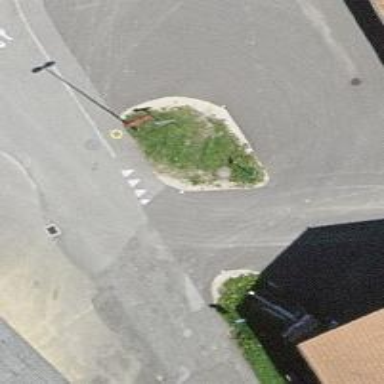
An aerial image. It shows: Road with "give way" sign.